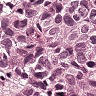
Metastatic tissue present: yes